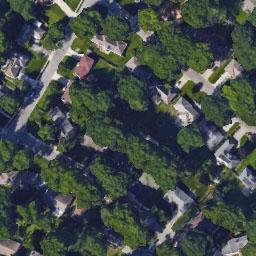
Label: residential